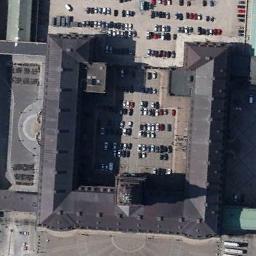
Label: palace